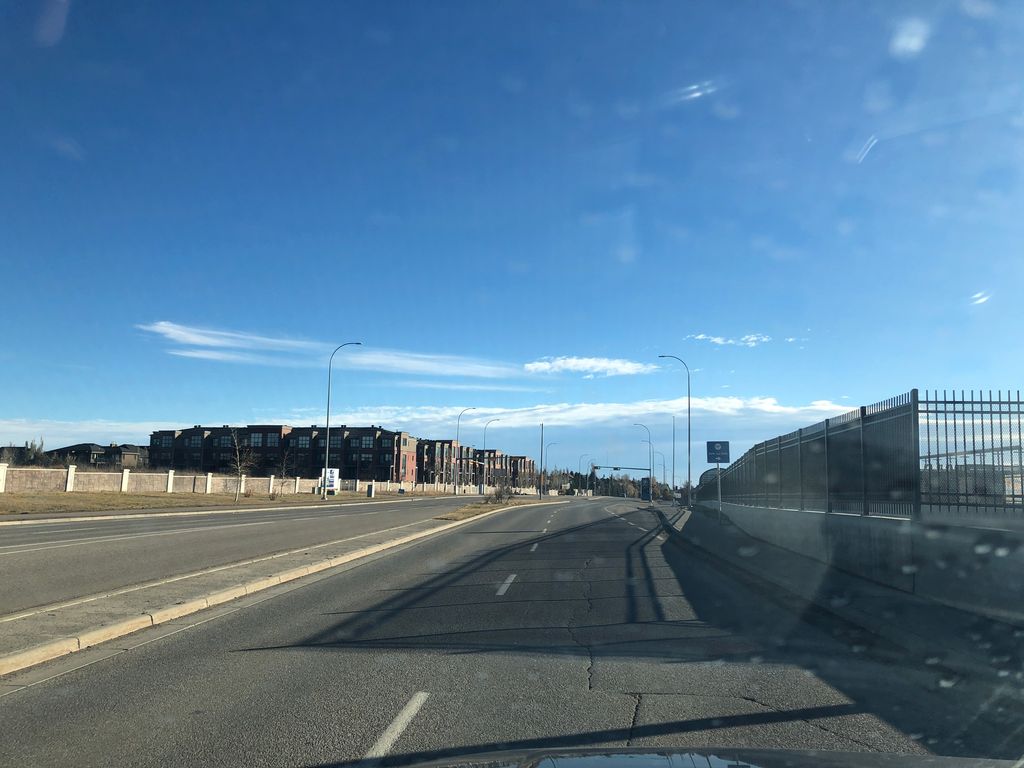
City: calgary